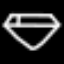
Label: diamond